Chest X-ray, PA view. Patient: 62 years old, sex M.
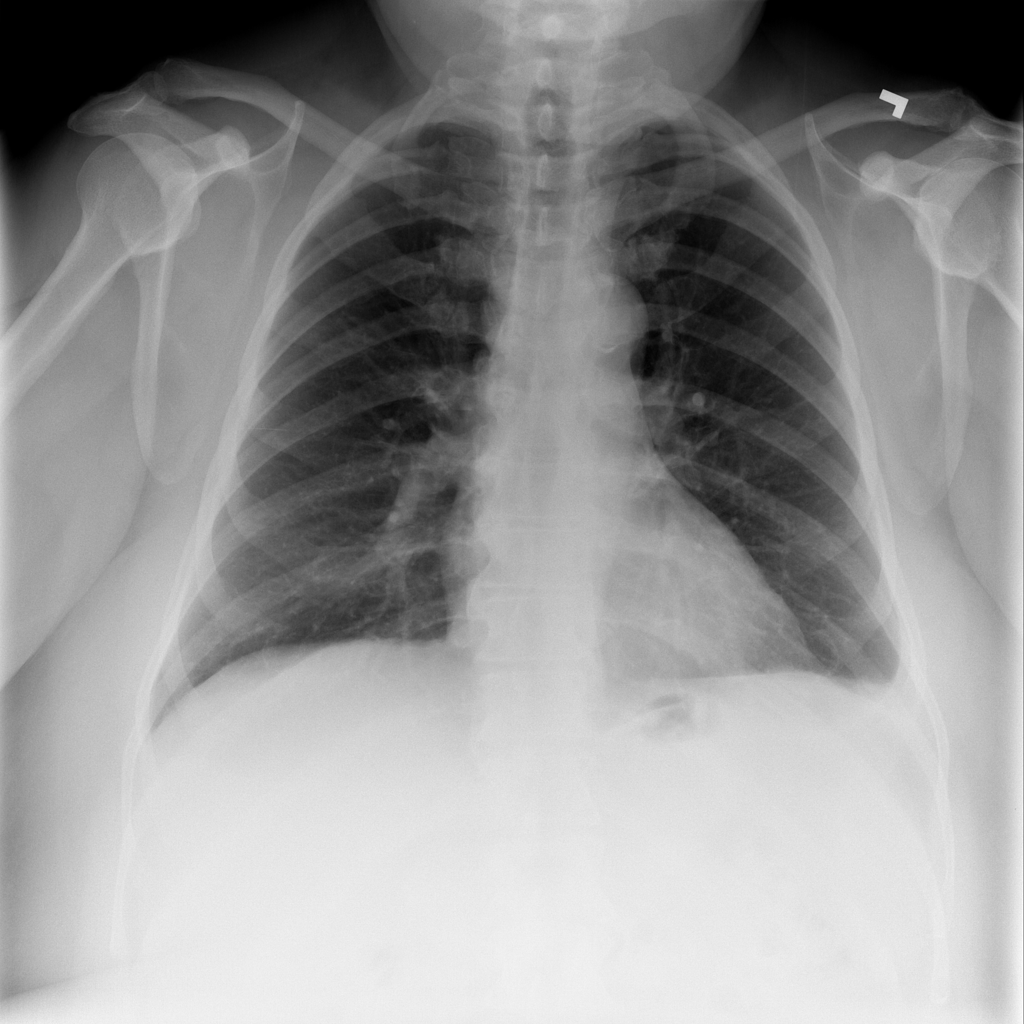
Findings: Effusion